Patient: sex M, age 51
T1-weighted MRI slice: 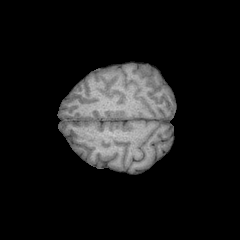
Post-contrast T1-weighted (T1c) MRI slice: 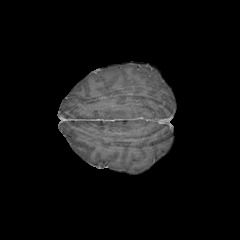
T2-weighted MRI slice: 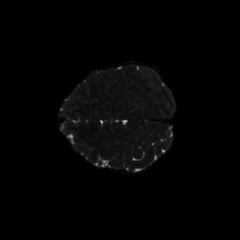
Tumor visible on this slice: yes
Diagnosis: Astrocytoma, IDH-mutant
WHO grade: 4